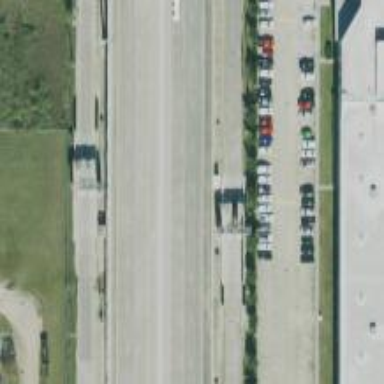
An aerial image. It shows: Toll gantry on the road.